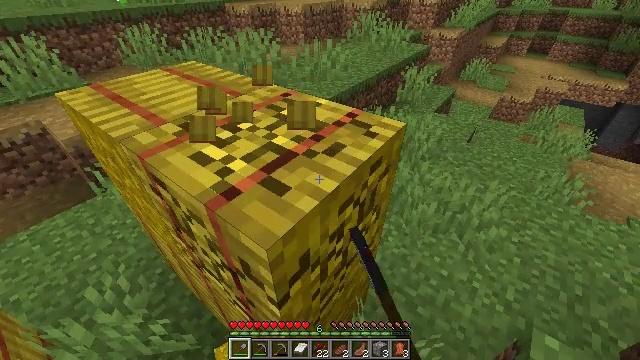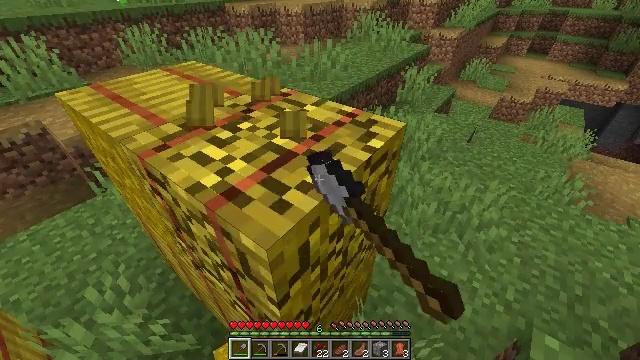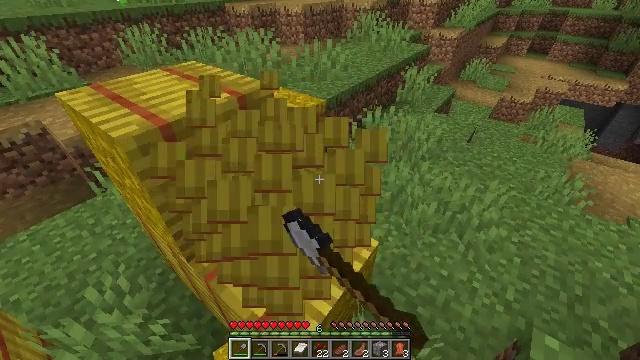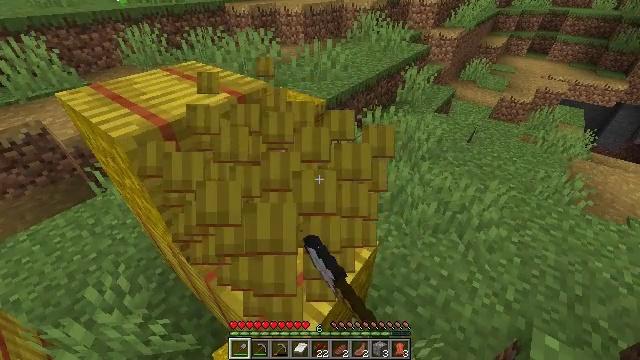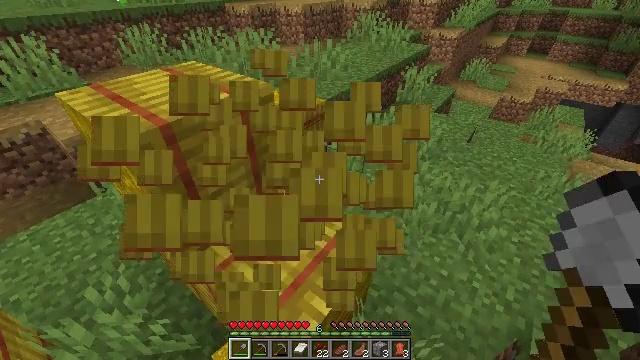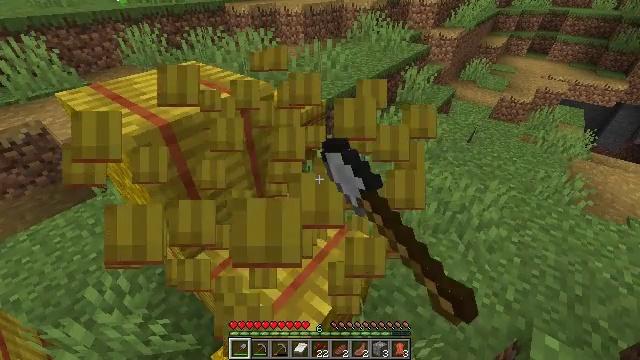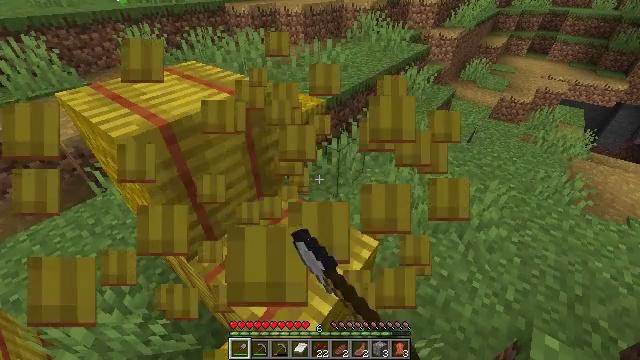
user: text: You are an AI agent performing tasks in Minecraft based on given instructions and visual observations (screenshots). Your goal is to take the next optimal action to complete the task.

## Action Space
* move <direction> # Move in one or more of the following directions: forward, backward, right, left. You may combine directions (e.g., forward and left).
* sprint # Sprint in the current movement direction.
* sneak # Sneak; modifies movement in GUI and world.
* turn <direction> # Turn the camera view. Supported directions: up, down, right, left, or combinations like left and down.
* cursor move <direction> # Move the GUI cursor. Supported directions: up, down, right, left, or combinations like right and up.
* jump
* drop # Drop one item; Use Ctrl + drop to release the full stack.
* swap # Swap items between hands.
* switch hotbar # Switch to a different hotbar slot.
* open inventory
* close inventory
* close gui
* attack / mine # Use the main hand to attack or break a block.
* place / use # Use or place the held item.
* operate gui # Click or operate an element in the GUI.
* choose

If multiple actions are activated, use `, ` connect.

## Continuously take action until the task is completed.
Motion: motion action
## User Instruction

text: Mine a hay block from the field.
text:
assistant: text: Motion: attack / mine
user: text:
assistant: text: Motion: attack / mine
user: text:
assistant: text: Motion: attack / mine
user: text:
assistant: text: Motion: attack / mine
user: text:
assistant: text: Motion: attack / mine
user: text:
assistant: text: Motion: attack / mine
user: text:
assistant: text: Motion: attack / mine